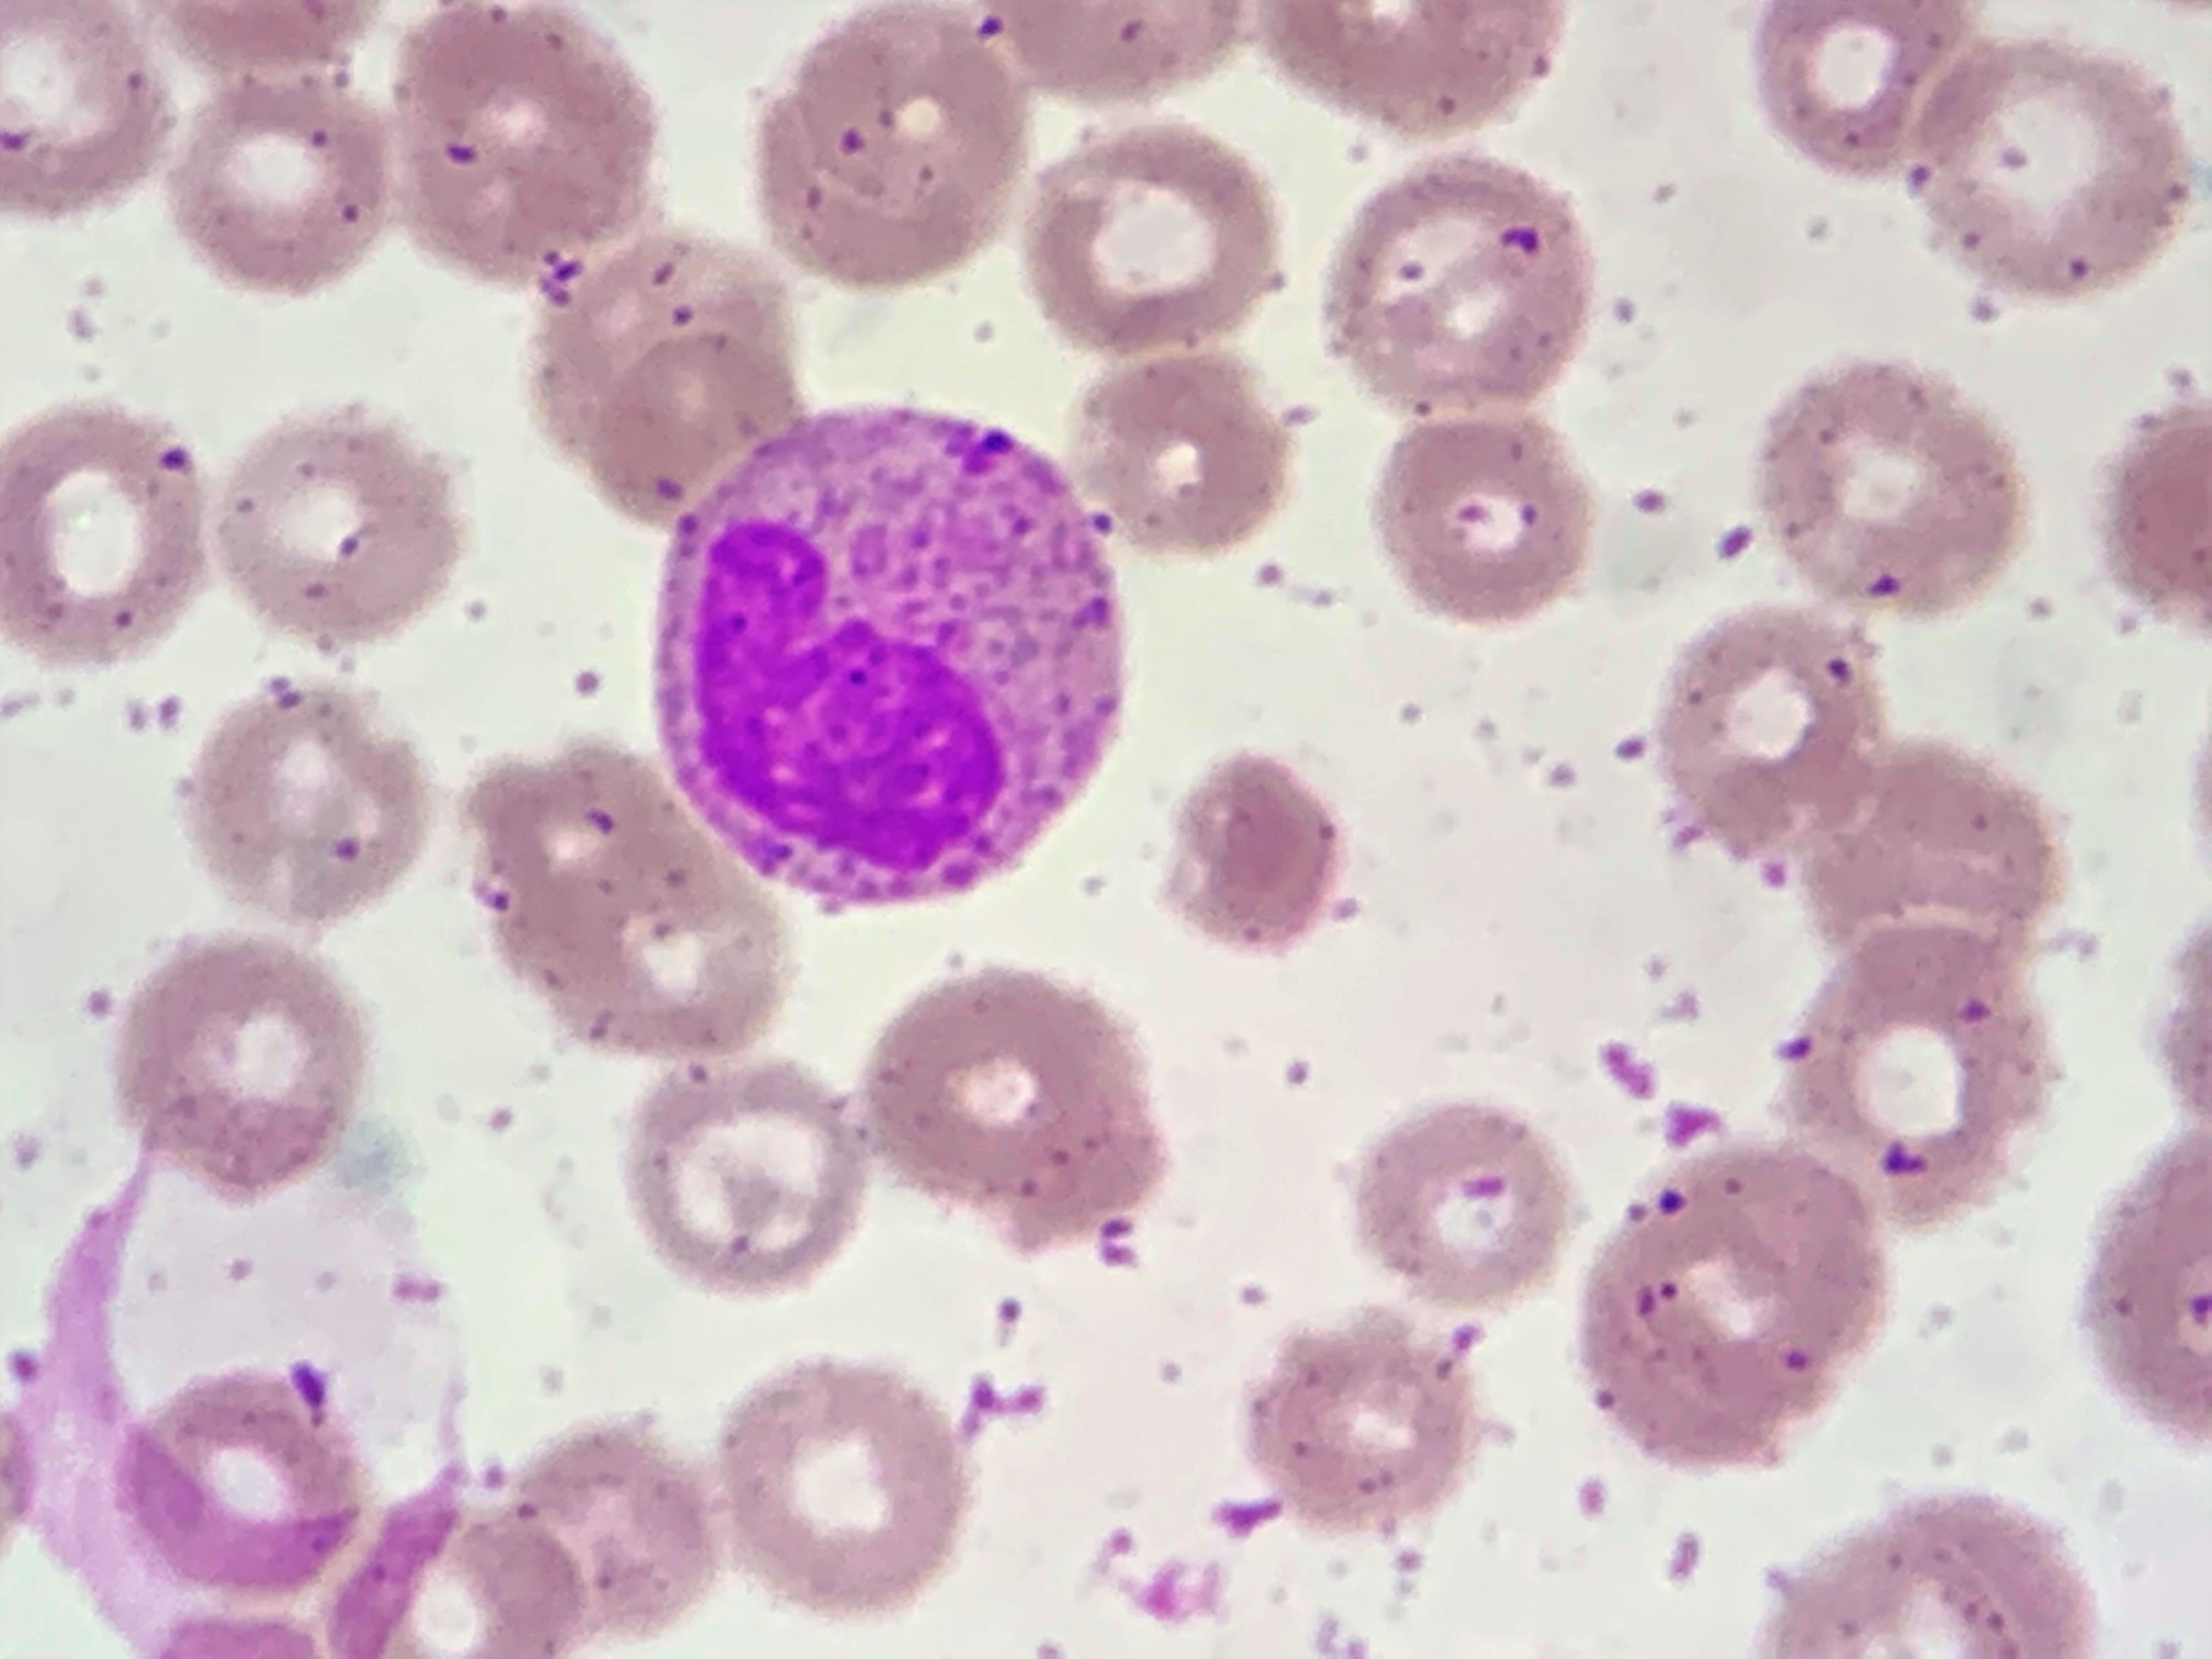
Cell type: NEUTROPHILS